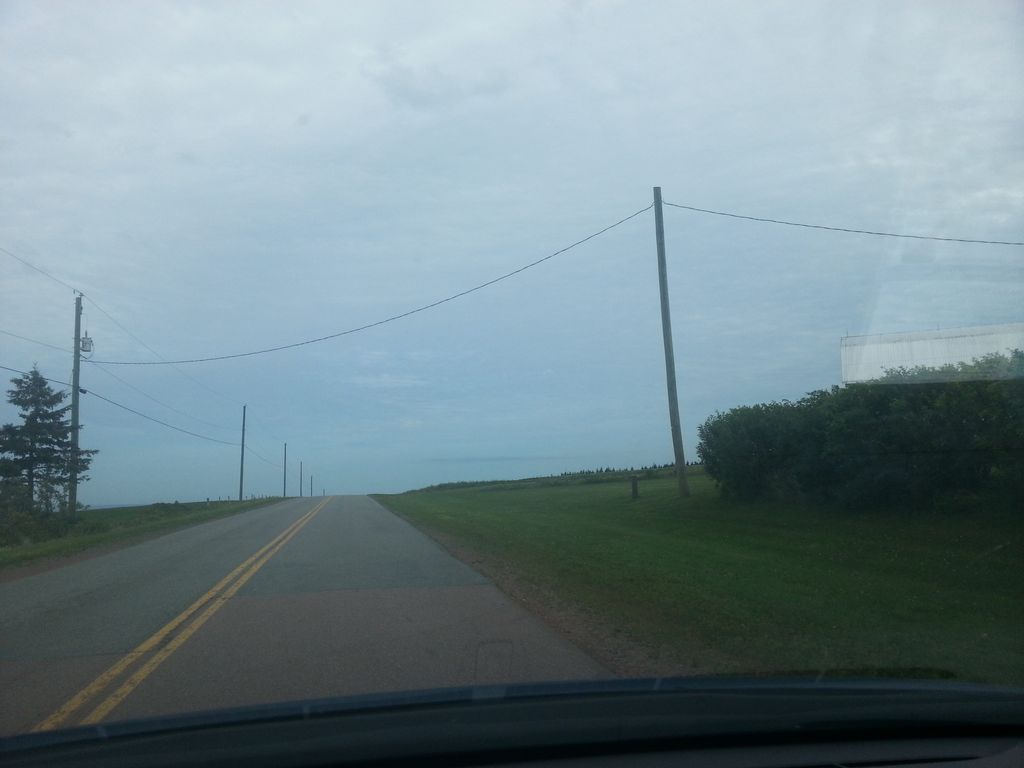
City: charlottetown